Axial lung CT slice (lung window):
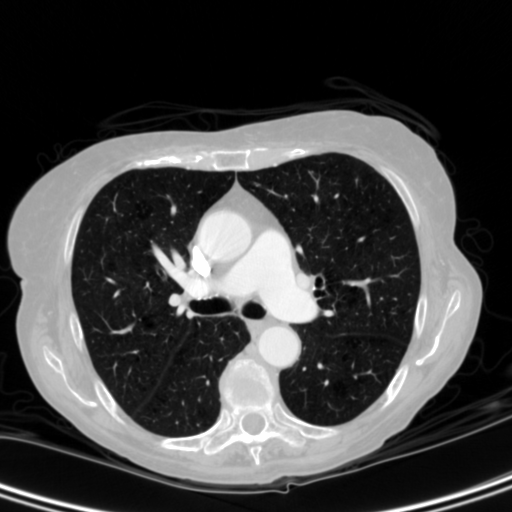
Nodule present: no